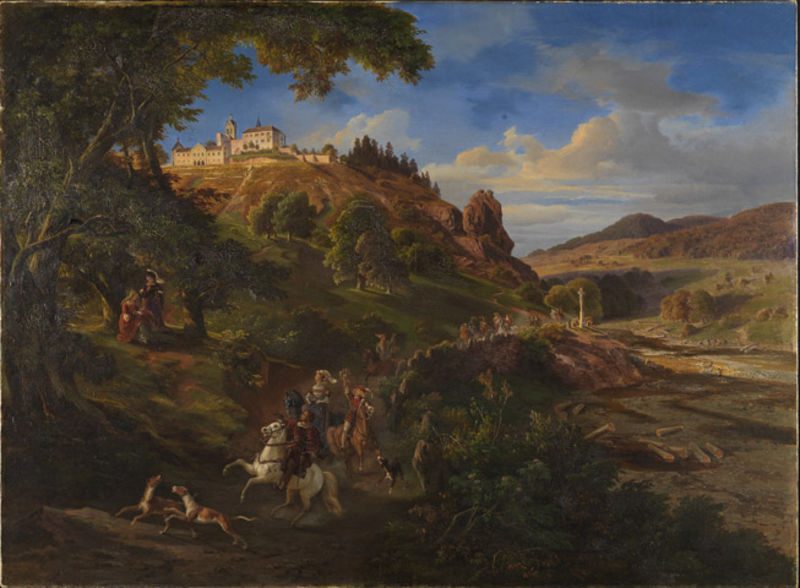
Titel: Schloß Eberstein bei Gernsbach mit mittelalterlichem Jagdzug
Künstler: Daniel Fohr
Standort: Karlsruhe
Institution: Staatliche Kunsthalle Karlsruhe
Schlagwörter: berg, bäume, himmel, blue, church, fight, king, men, military, oil, palace, people, red, white, women, dress, figures, green, ladies, lady, old, painting, sitting, woman, yellow, brown, wood, cliff, cloud, clouds, horses, man, rock, rocks, roman, sky, tree, building, field, hill, hills, house, landscape, mountain, mountains, nature, orange, peasant, distance, street, summer, tower, trees, village, baroque, knight, noble, forest, grass, river, bushes, path, plants, road, view, villa, way, castle, color, forst, hillside, shadow, animals, army, dog, dogs, couple, cross, scene, bright, meadow, town, person, city, party, procession, leaves, pastoral, manor, mansion, english, weather, bush, horse, slope, gebäude, wolken, warrior, leisure, fields, forrest, riding, colour, paint, gallop, galloping, blue sky, bank, humans, hors, picturesque, trail, bucolic, castel, europe, pferd, gun, woods, vista, pferde, countryside, hound, horseman, riders, princess, queen, campagna, journey, hunter, horsemen, picknick, logs, knights, rider, running, estate, scenery, dame, fortress, burg, hunting, hunde, hourse, hunt, hounds, lumber, caslte, mountainside, white horse, queenh, pathj, junt, hunters, mountaiont, noblemen, nobles, mideva, middle eva, mantion, shdaow, ite, clude, array, men on horses, riding horses, slot, castell, dag, horizion, baustämme, baumstämme, hunting party, conquest below the hill, the hill, cortege, dry river, hount, pastorial